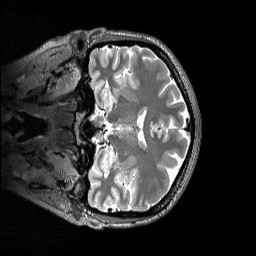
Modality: T2w
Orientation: coronal
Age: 28
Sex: female
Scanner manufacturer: siemens
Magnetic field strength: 3 T
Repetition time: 3.2 s
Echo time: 0.565 s